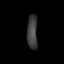
Tissue: prostate
Cell type: T cells
Senescence score: 0.2673
Nuclear area (px): 344
Mean DAPI intensity: 63.439